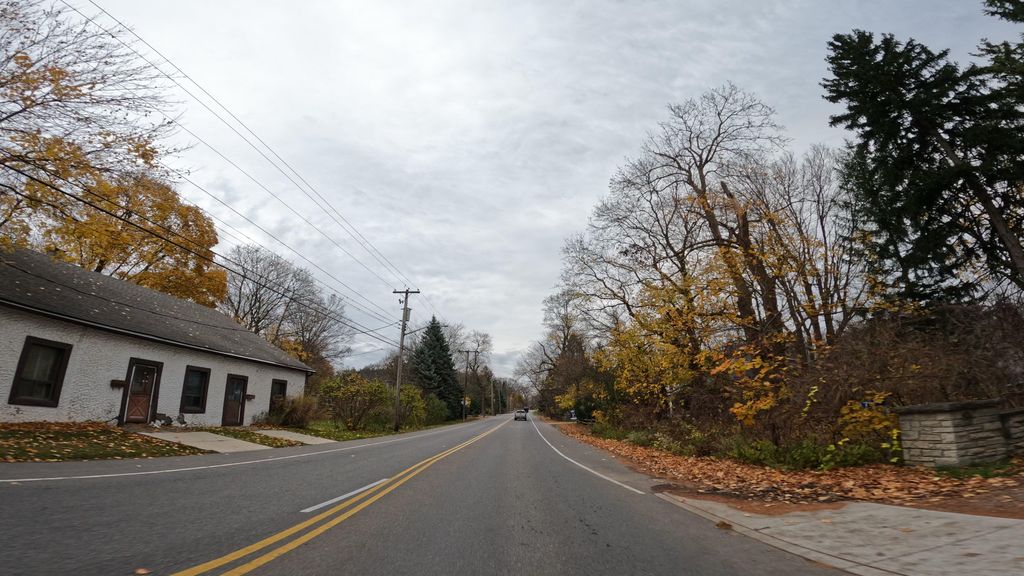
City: hamilton